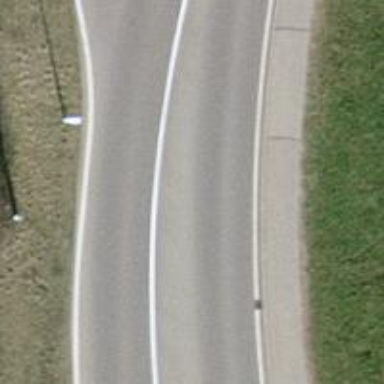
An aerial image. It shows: Secondary road with asphalt surface and sidewalk on the left.